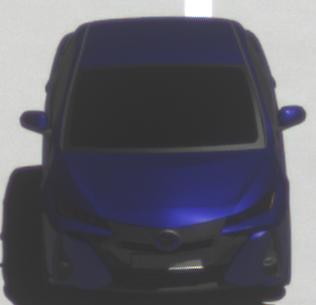
Make: Toyota
Model: Prius 1.8 Plug-In Hybrid
Detailed model: Prius (XW5) Plug-In
Model produced from: 2019/07
Model produced until: 2020/07
Doors: 5
Color: blue
Road condition: dry road
Daytime: midday
Contrast: high contrast